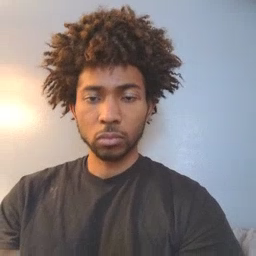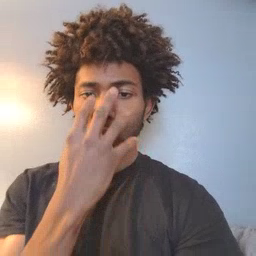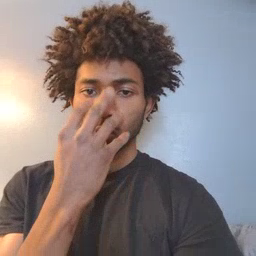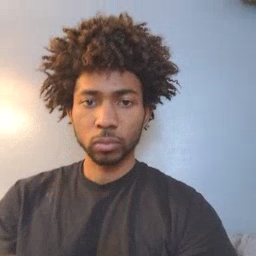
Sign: wolf